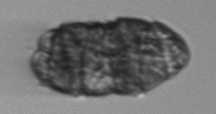
Label: Margalefidinium